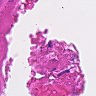
Metastatic tissue present: no